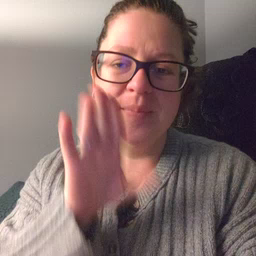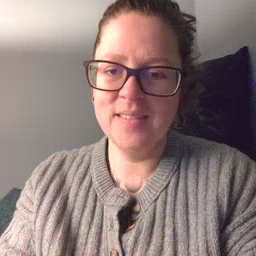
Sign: bee